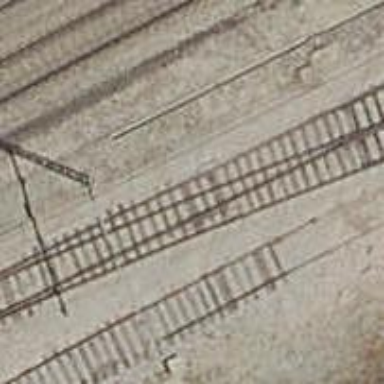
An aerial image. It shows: Rail yard with electrified contact lines for railway operations.